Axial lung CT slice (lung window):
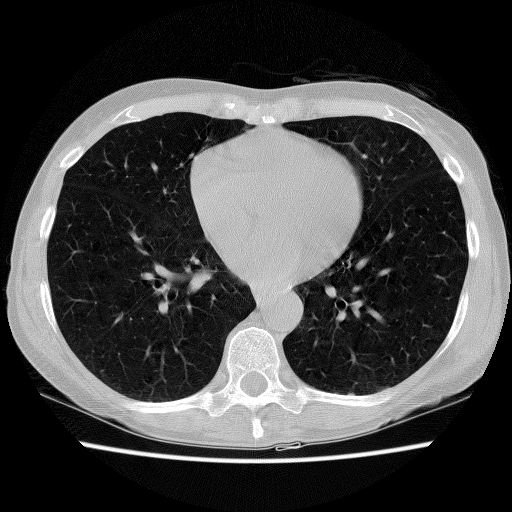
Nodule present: no